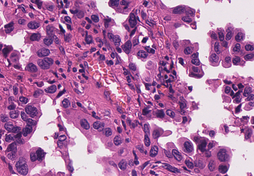
Tumor epithelial tissue: yes
Tumor-associated stroma tissue: yes
Normal tissue: no